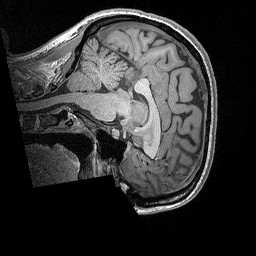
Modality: T1w
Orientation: sagittal
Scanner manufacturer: siemens
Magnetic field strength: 3 T
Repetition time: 2.3 s
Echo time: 0.00298 s